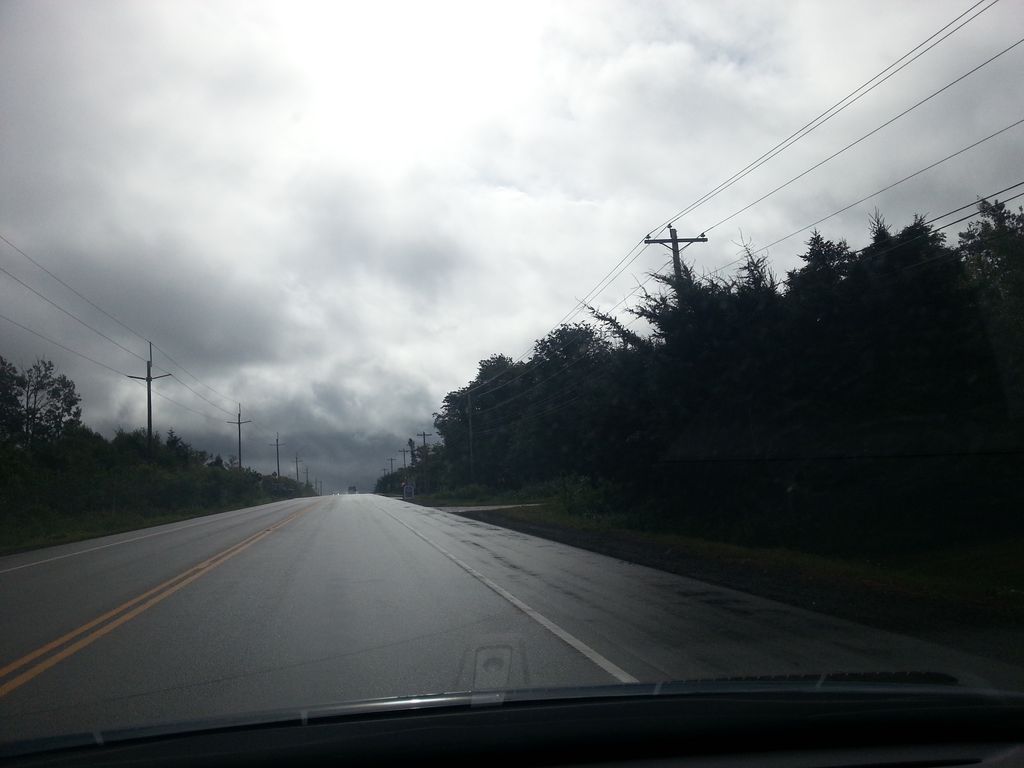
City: charlottetown